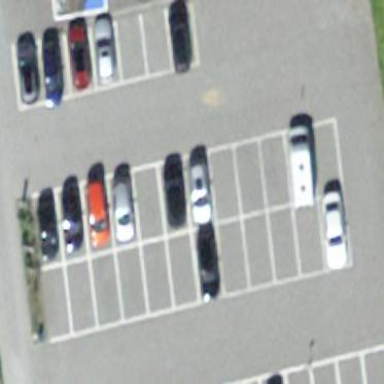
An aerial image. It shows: Parking area with surface.